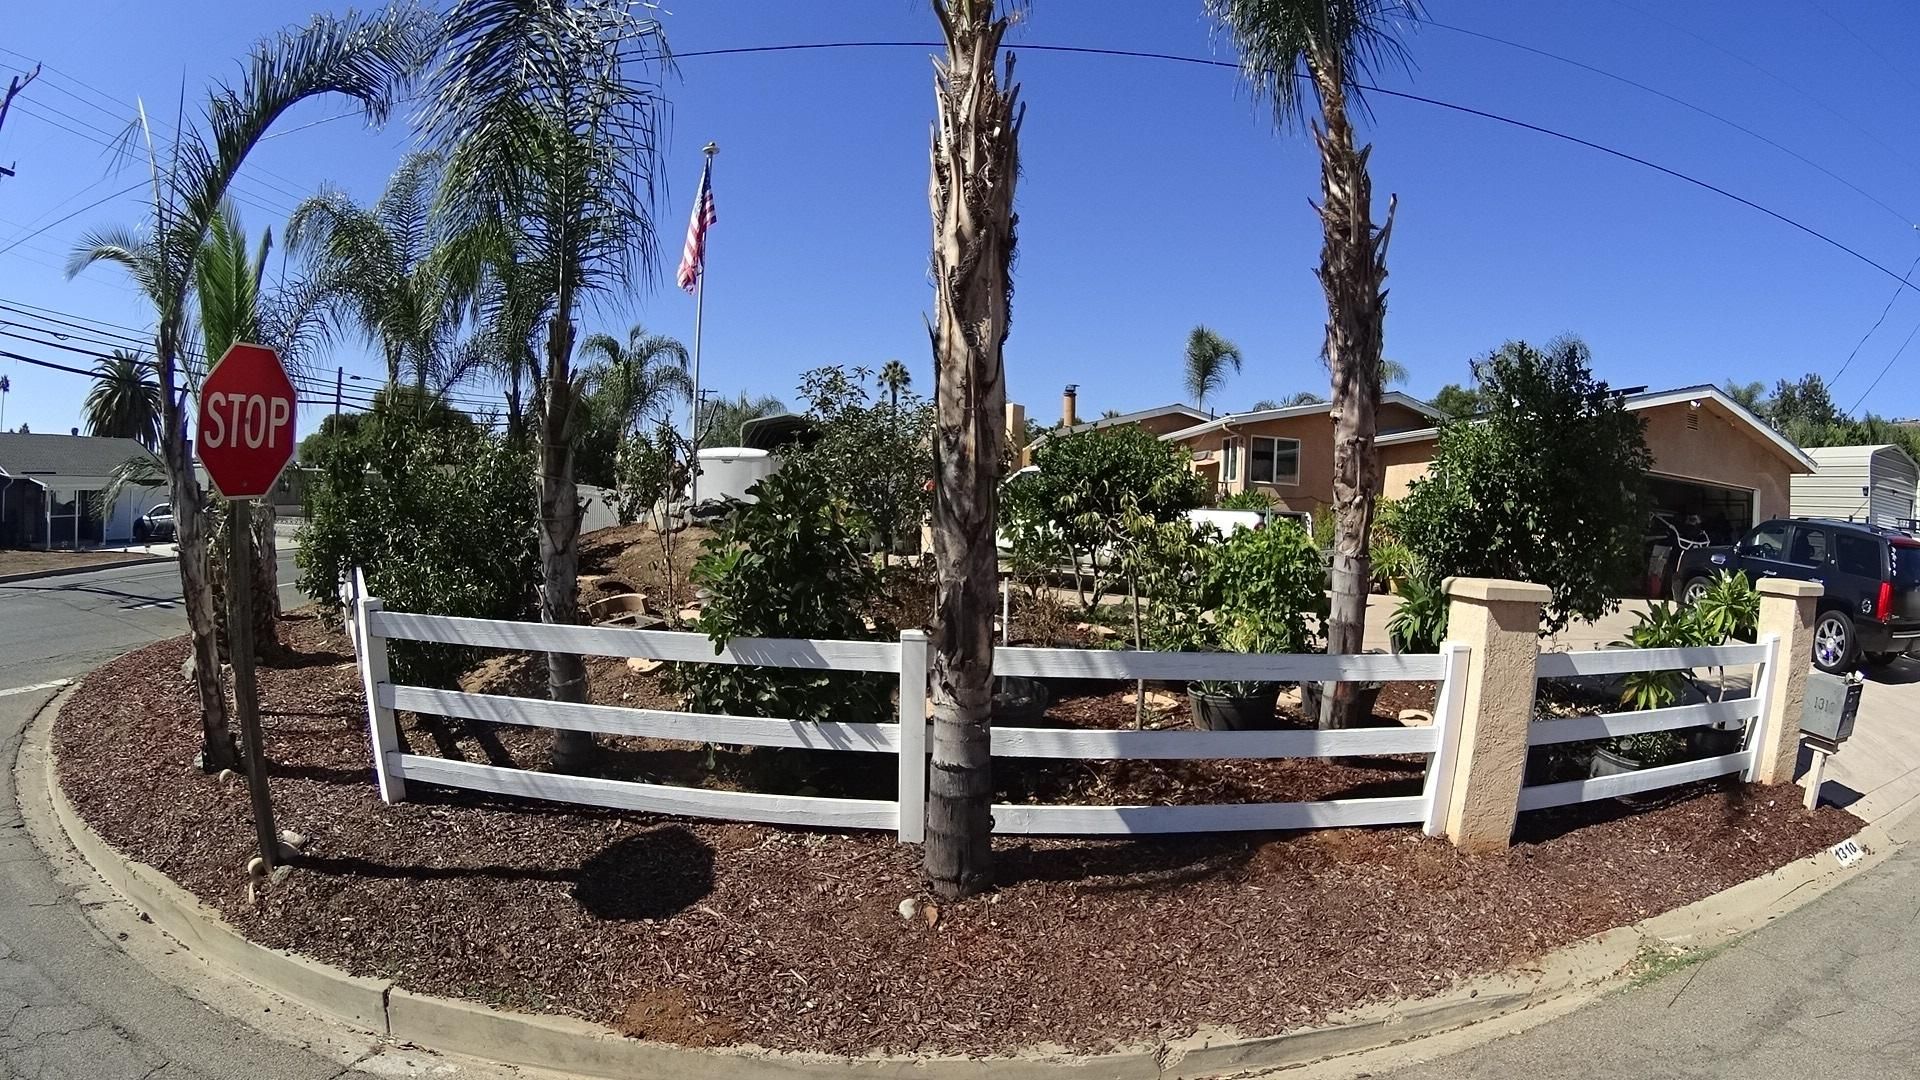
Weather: clear
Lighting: day
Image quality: good
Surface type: walking surface
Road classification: path, residential
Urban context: urban centre
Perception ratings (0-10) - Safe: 2.99, Lively: 4.91, Beautiful: 9.05, Boring: 4.67, Depressing: 7.89, Wealthy: 6.69